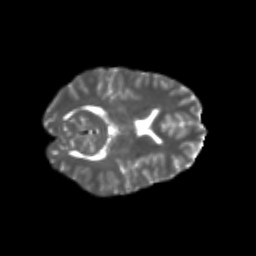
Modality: T2w
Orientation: axial
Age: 25
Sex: female
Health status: healthy
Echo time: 0.074 s